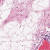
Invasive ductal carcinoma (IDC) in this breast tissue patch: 0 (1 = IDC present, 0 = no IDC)